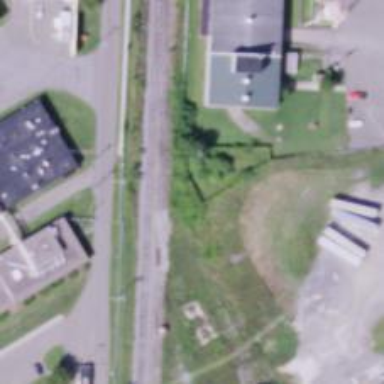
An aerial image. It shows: Disused railway spur.